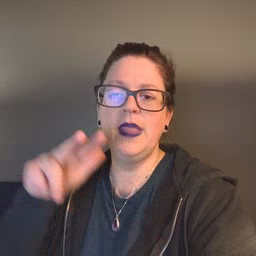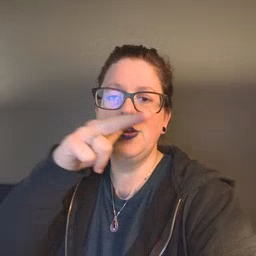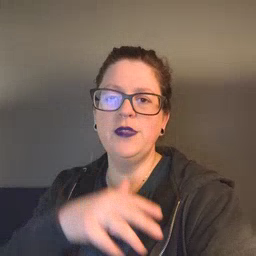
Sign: helicopter